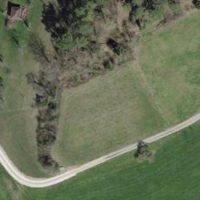
EUNIS habitat code: 52
Species observed at this site:
Nemobius sylvestris
Melittis melissophyllum
Neottia ovata
Chorthippus biguttulus